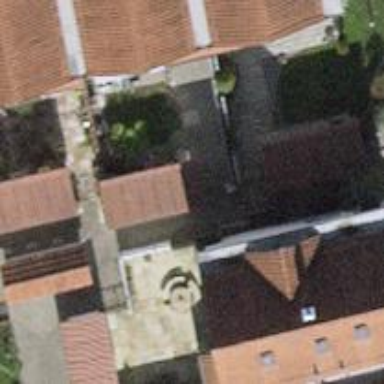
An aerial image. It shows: Terrace building.